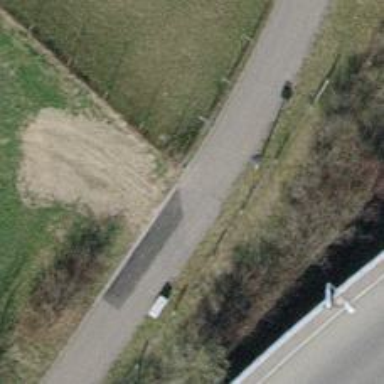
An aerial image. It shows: Asphalt footway.